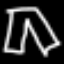
Label: pants